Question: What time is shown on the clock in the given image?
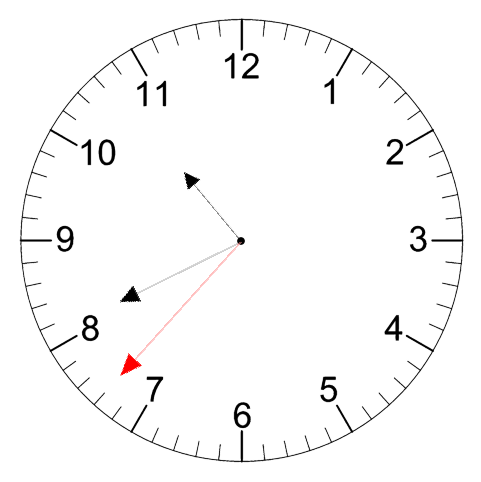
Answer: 10:40:37